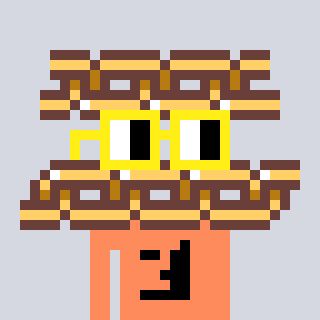
a pixel art character with square yellow glasses, a chain-shaped head and a peachy-colored body on a cool background